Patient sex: M
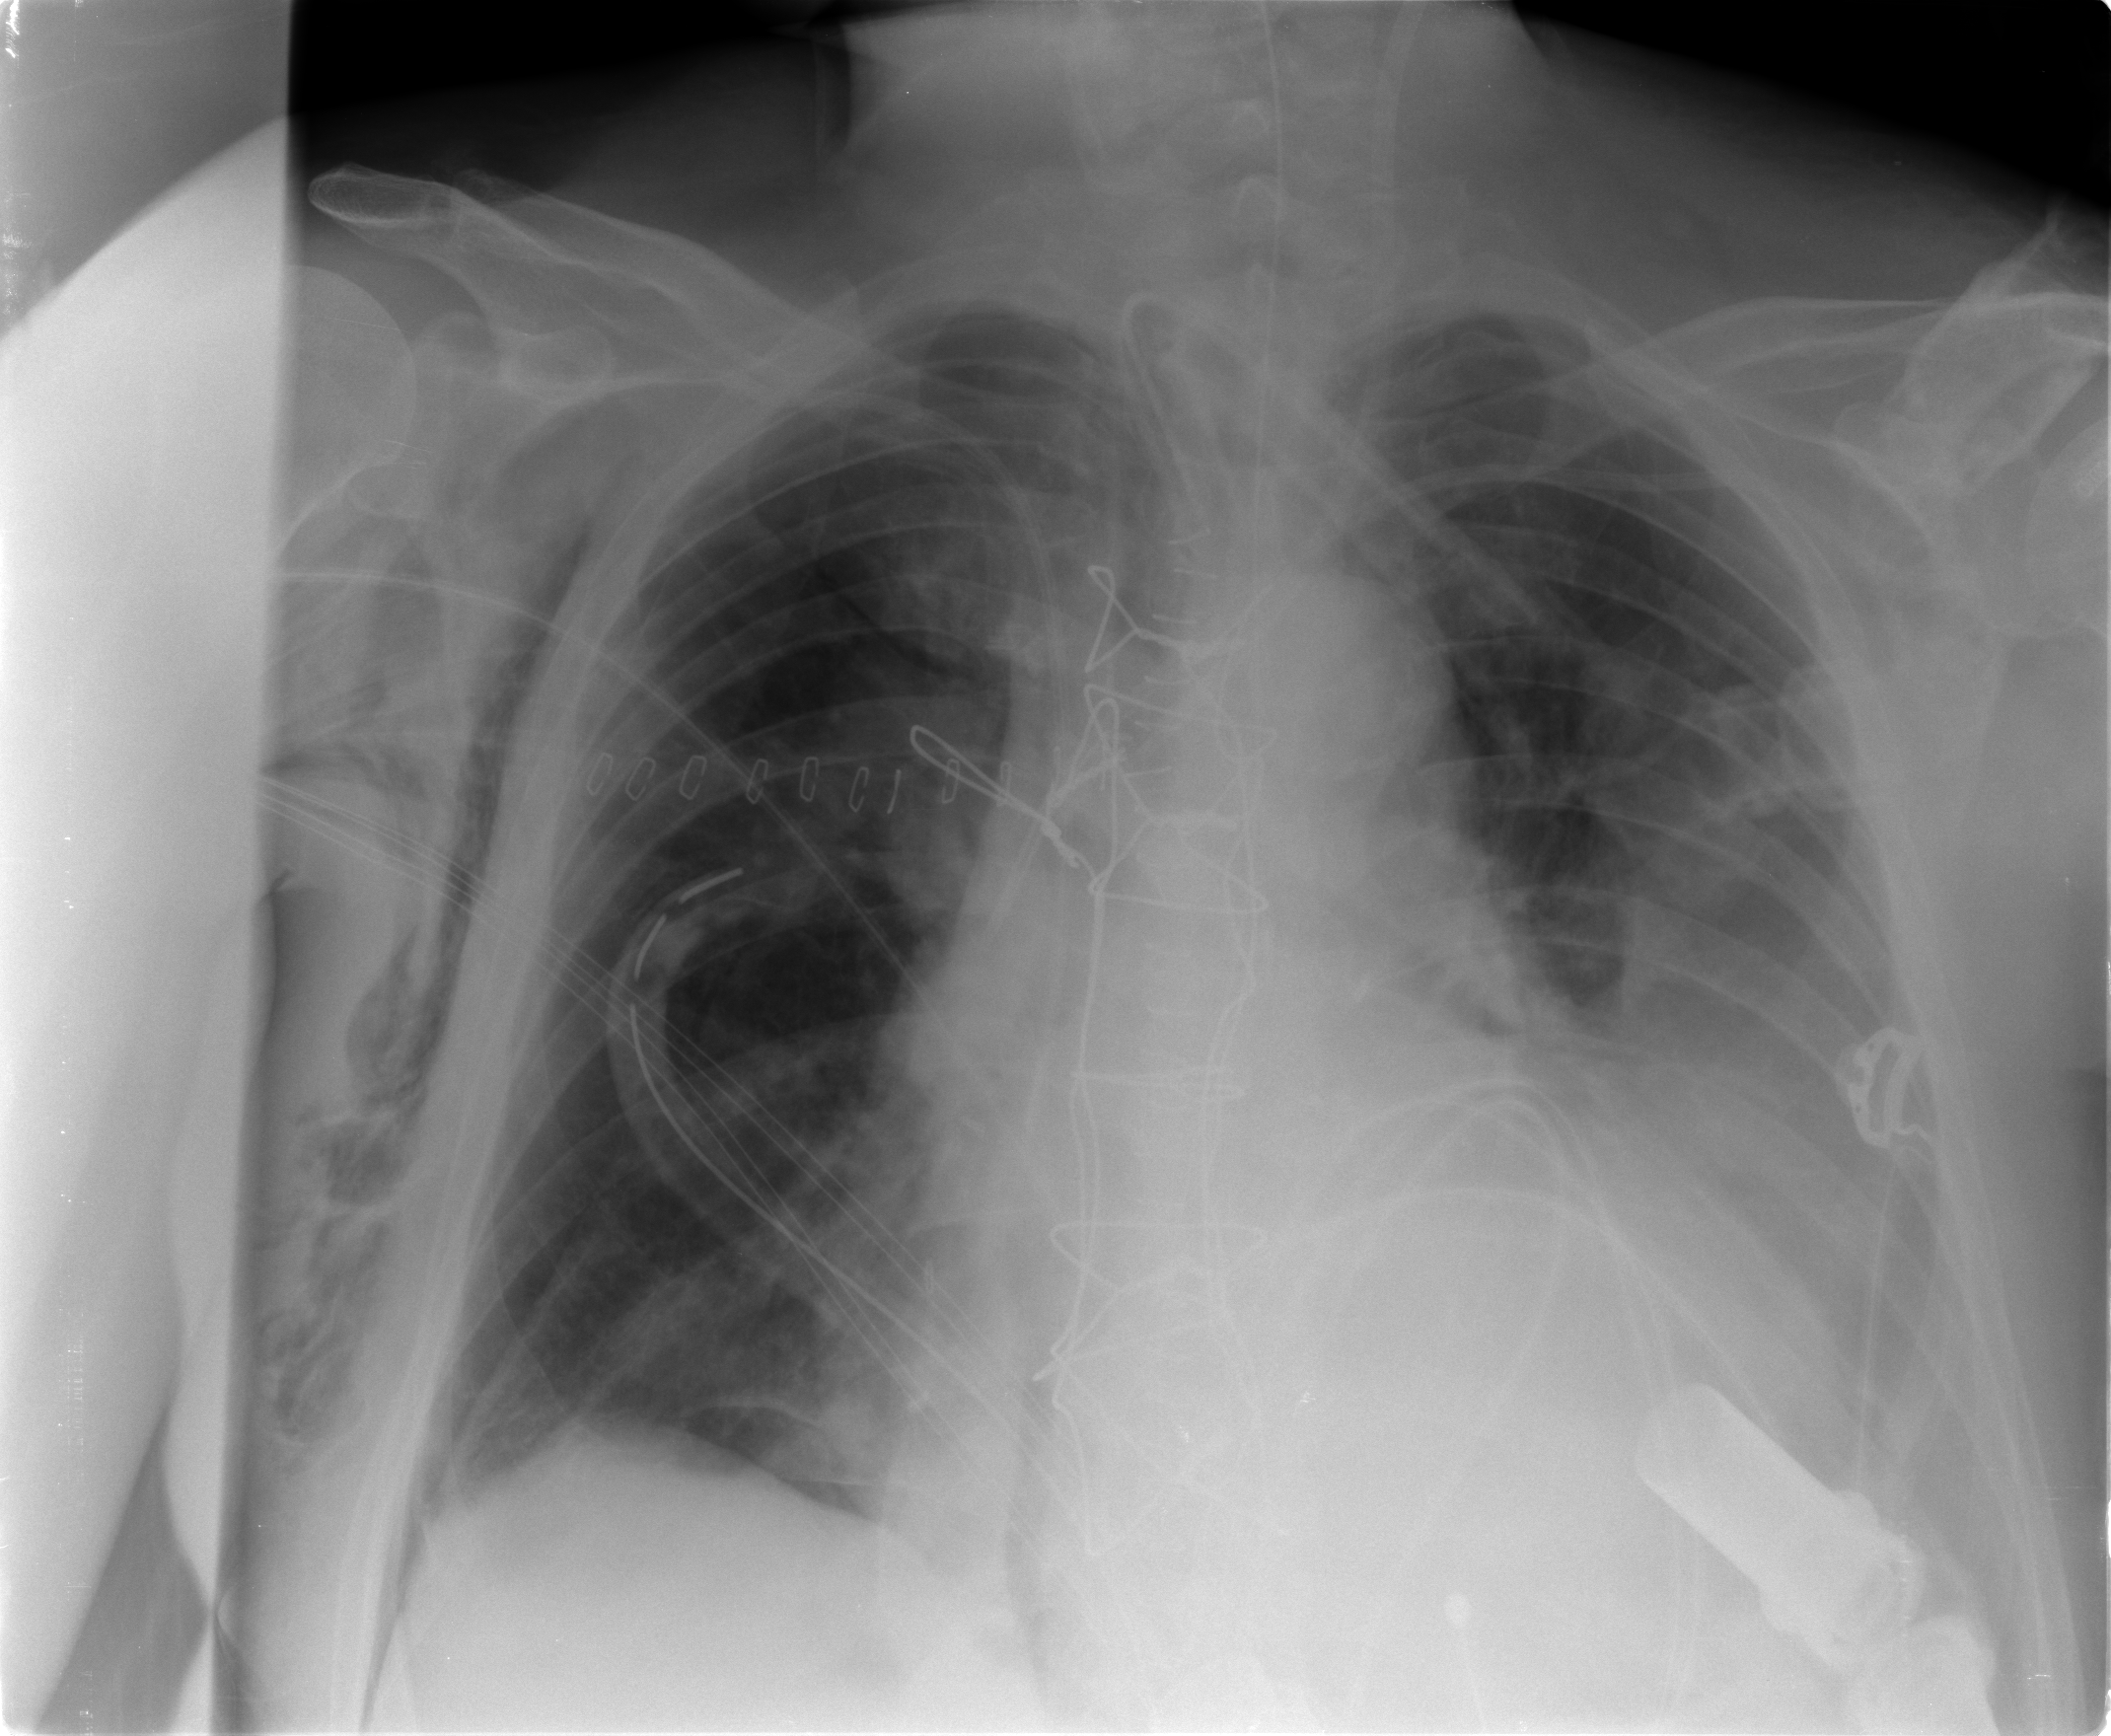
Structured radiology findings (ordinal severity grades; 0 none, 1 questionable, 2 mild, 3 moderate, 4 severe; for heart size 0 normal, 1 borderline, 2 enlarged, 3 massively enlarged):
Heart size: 2
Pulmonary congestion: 0
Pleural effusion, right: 2
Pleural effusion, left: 2
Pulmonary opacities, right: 2
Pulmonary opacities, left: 0
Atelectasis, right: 2
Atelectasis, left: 2